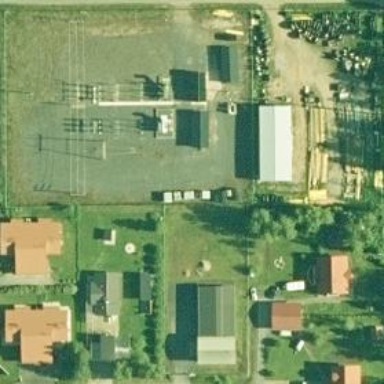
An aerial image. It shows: Power substation enclosed by fence.